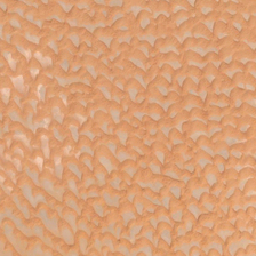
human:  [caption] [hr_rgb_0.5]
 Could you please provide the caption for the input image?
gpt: The desert is characterized by red.

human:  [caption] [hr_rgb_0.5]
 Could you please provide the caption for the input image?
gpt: It's a spectacular desert with yellow wrinkles.

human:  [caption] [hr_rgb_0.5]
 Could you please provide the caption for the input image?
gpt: It is an epic desert with yellow wrinkles.

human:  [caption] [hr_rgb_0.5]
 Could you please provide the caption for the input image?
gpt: The desert features red rubble.

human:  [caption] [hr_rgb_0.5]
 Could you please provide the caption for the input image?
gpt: a desert has the characteristic of red rubibble.